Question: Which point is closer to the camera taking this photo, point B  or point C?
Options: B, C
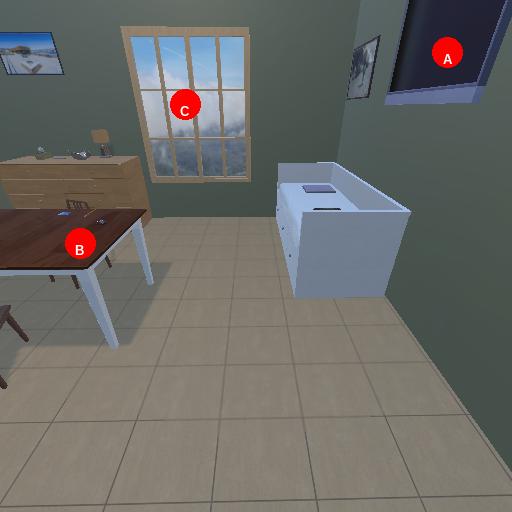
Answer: B